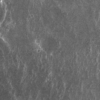
Label: not_dusty